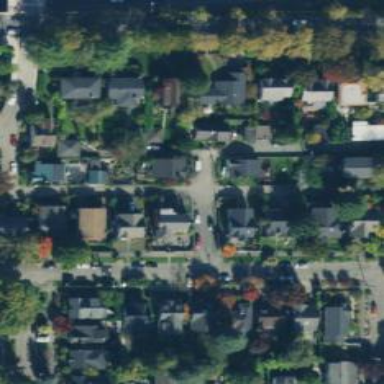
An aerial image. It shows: Residential road with separate sidewalk.